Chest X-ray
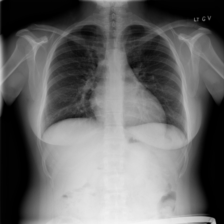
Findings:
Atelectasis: negative
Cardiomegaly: negative
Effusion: negative
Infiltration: negative
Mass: negative
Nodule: negative
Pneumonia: negative
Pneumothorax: negative
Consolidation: negative
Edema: negative
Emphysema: negative
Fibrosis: negative
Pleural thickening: negative
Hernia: negative